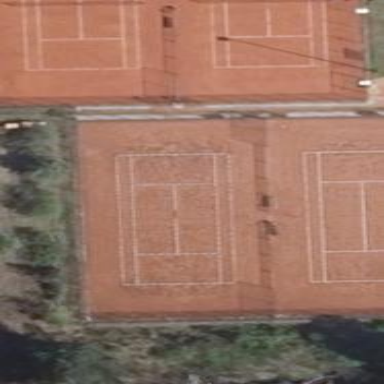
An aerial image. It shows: Clay tennis court in leisure land pitch.